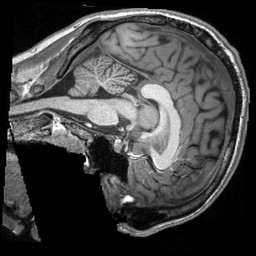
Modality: T1w
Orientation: sagittal
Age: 19
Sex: male